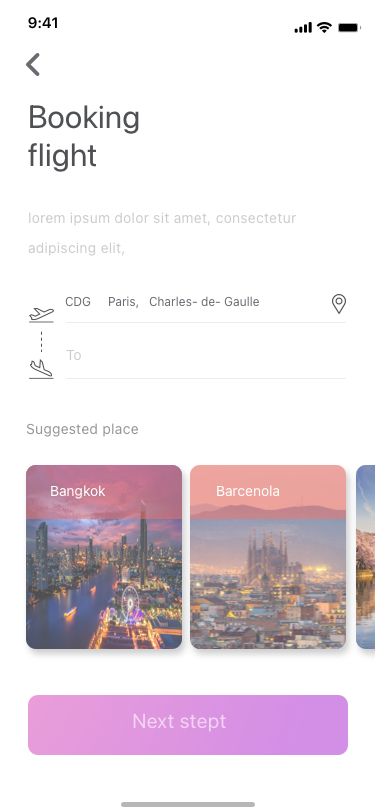
Text in this UI design:
Bangkok
Barcenola
To
Booking
flight
lorem ipsum dolor sit amet, consectetur adipiscing elit,
Suggested place
CDG
Paris,
Charles- de- Gaulle
Next stept